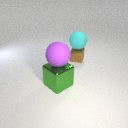
large cyan rubber sphere above small brown metal cube